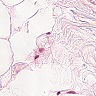
Metastatic tissue present: no